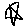
Label: star